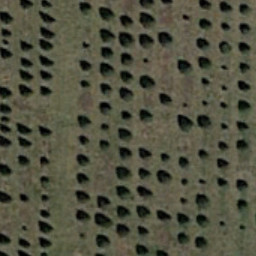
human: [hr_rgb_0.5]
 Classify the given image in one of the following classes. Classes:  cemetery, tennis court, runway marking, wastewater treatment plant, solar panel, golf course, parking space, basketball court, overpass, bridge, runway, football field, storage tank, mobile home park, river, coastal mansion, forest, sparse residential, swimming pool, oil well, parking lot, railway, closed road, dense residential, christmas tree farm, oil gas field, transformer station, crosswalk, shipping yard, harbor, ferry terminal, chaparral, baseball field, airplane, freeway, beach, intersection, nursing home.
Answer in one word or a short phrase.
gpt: christmas tree farm